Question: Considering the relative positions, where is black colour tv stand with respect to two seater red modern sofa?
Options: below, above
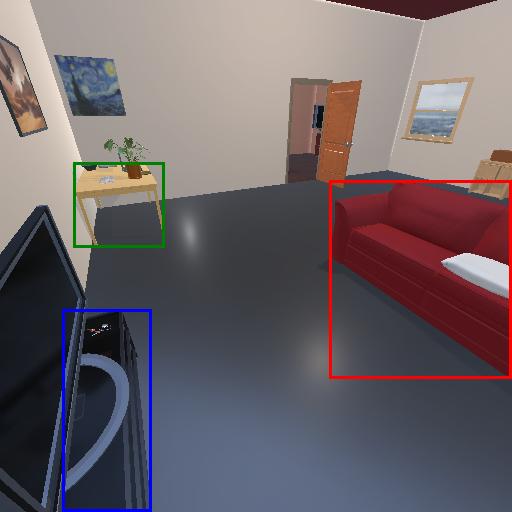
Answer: below